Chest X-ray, AP view. Patient: 59 years old, sex M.
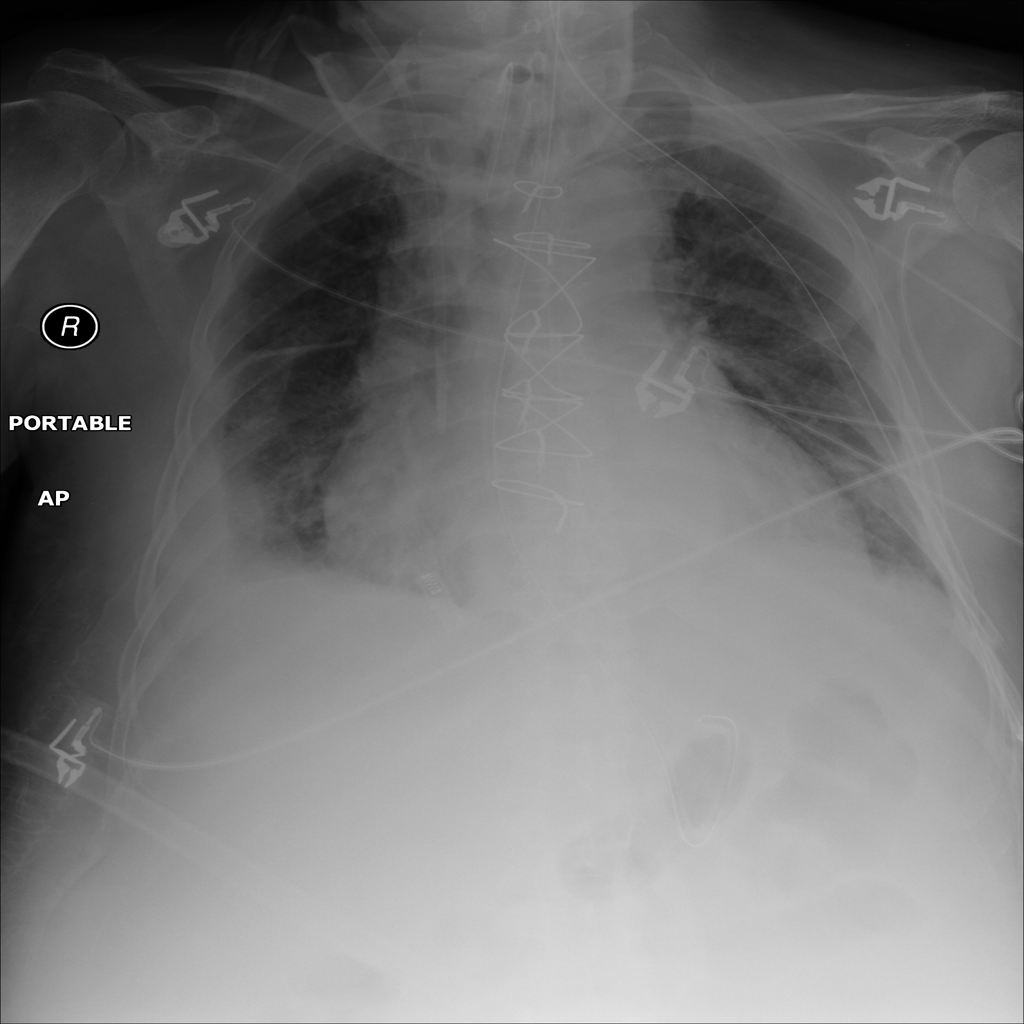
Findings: No Finding